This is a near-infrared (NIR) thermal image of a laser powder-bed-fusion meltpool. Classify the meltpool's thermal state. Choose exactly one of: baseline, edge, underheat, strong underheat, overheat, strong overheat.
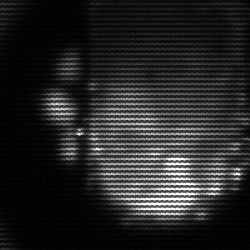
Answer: baseline